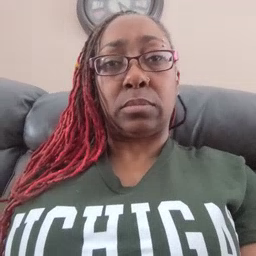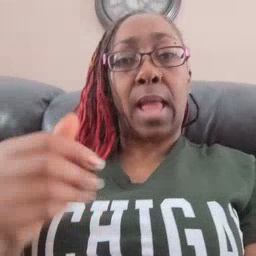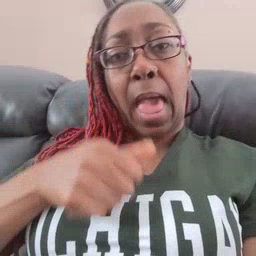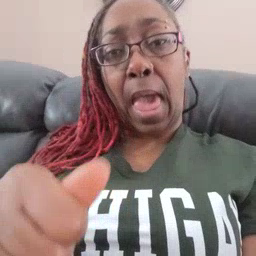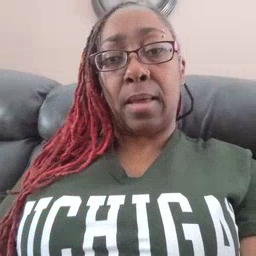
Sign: hide